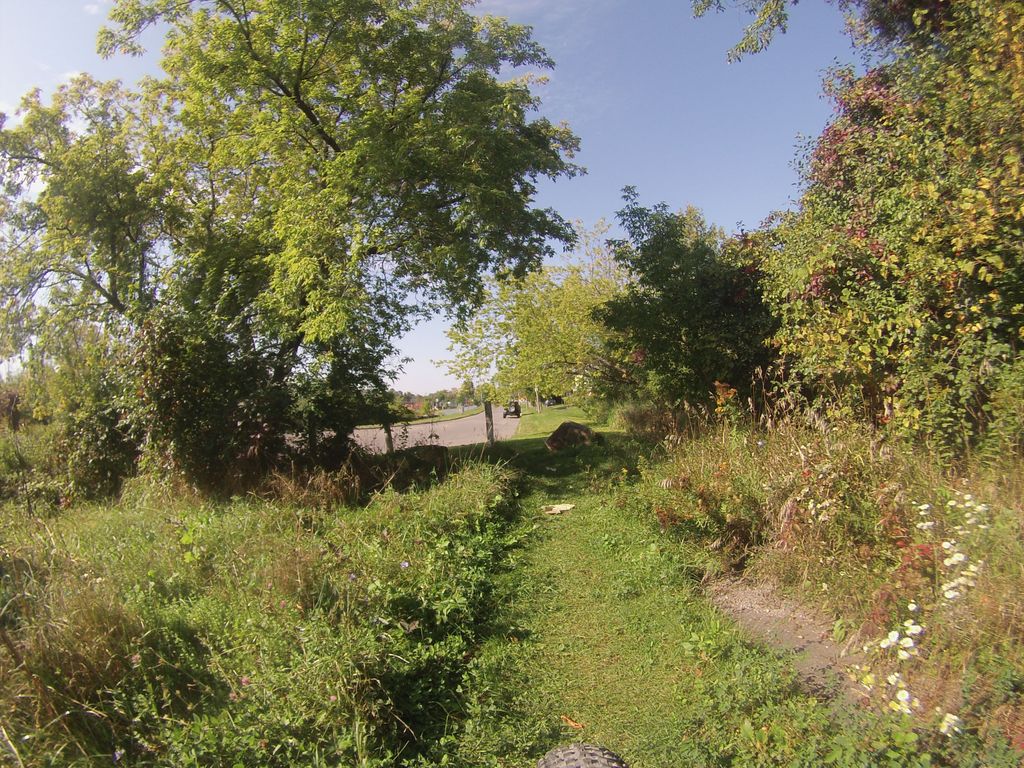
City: ottawa-gatineau